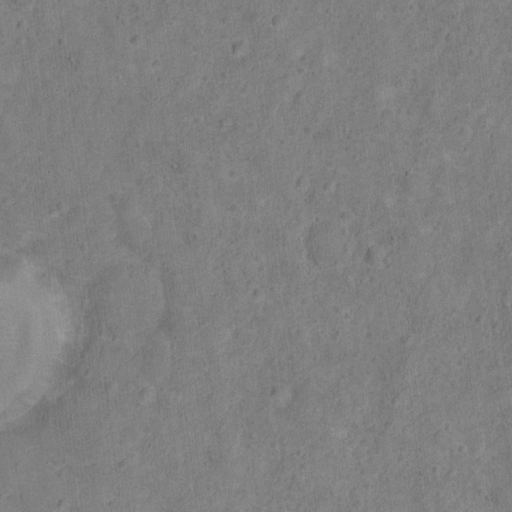
Classes present: Background